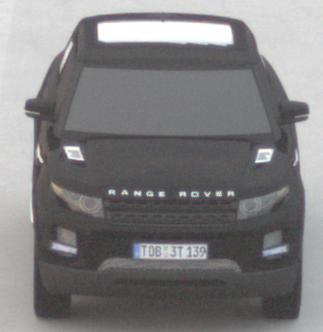
Make: Land Rover
Model: Range Rover Evoque 2.0 Si4
Detailed model: Range Rover Evoque (I)
Model produced from: 2011/08
Model produced until: 2013/11
Doors: 5
Color: black
Road condition: dry road
Daytime: sunrise or sunset
Contrast: low contrast